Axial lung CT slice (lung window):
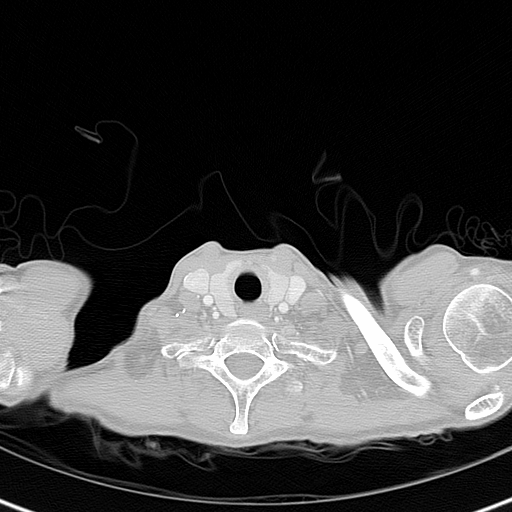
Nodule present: no